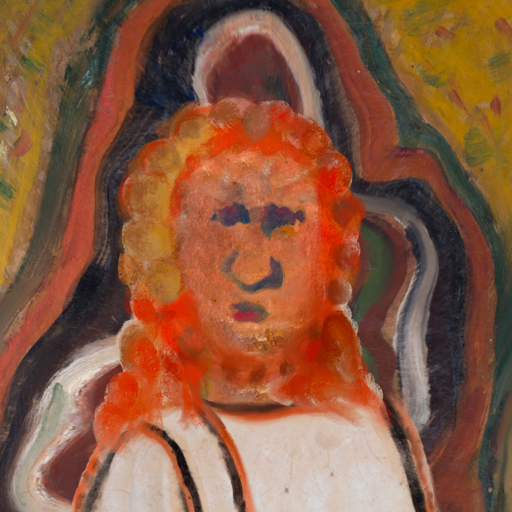
Background: AfterRaid, Head And Neck Front: Boggyland, Face Front: In_The_Sun, Bust: Roy_Bahadur, Hair Front: Rupkatha, Head Accessory: Blank, Second Necklace: Blank, Necklace: Blank, Baby: Blank